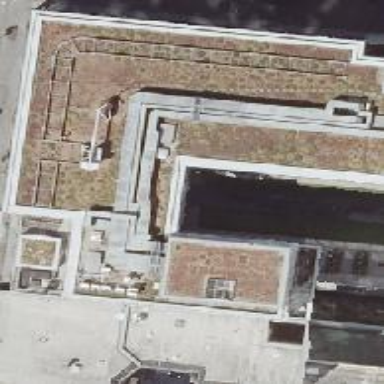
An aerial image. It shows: Part of the building is designated for commercial use.